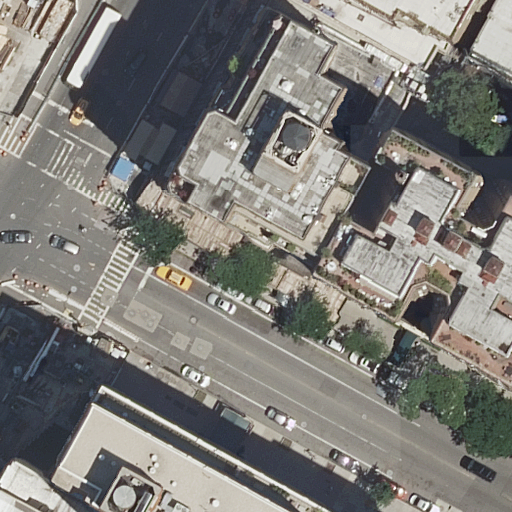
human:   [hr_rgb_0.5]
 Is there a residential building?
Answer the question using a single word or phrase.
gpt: yes

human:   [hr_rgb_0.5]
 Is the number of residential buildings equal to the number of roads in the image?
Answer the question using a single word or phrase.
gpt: no

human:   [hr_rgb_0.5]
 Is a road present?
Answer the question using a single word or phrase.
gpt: yes

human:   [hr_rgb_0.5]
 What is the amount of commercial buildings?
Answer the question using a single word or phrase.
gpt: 0

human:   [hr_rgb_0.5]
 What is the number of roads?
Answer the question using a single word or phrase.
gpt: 8

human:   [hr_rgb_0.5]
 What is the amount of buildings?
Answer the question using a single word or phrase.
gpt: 10

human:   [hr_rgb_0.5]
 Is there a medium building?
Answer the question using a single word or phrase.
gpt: yes

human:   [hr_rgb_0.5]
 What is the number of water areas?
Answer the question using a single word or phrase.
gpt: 0

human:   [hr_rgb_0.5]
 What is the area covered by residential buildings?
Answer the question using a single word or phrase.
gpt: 5531m2

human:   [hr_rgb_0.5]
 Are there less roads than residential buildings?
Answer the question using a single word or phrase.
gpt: yes

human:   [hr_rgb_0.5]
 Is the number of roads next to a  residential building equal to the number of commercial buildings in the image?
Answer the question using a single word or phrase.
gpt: no

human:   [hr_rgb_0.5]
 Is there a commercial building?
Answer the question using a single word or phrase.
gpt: no

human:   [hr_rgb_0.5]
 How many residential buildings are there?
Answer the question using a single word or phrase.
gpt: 10

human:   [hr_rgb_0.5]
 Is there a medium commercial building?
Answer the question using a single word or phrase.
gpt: no

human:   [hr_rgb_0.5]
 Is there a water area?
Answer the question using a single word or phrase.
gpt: no

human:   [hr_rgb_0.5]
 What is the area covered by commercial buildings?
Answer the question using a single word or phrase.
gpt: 0m2

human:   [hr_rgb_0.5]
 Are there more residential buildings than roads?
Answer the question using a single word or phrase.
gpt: yes

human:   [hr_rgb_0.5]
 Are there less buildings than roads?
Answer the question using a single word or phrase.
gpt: no

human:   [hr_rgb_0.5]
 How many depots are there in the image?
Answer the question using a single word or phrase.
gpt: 0

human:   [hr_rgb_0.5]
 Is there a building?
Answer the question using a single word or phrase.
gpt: yes

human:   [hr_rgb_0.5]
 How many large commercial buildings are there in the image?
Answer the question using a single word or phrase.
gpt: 0

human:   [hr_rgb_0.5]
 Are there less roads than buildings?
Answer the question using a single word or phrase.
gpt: yes

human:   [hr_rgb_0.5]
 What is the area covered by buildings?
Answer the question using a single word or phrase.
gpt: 5531m2

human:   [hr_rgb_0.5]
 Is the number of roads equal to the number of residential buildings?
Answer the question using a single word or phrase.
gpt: no

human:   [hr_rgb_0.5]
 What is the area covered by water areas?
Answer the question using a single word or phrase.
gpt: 0m2

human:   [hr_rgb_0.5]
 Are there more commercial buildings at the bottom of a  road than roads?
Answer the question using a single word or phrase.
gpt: no

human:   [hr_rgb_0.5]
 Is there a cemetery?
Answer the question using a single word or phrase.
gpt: no

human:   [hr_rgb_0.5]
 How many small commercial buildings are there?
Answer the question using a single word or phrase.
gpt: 0

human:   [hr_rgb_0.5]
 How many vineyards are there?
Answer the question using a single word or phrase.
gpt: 0

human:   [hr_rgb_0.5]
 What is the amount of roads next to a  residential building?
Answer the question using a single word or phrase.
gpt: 8

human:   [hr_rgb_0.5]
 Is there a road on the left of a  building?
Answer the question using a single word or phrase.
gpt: yes

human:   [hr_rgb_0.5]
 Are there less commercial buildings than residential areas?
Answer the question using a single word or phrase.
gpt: no

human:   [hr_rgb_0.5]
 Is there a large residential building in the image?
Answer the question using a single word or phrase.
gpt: yes

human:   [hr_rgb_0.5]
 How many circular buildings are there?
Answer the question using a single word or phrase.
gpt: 0

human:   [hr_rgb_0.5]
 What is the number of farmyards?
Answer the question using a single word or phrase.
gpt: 0

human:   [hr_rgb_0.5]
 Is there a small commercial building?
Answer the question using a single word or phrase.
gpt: no

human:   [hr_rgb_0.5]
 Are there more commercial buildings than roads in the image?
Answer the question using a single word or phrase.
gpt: no

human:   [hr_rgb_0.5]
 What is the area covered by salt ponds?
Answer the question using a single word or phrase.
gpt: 0m2

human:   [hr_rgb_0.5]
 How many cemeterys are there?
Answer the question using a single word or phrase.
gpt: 0

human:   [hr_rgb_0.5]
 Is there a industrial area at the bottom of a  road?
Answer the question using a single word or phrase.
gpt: no

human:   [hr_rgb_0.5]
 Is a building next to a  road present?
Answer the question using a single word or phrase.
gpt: yes

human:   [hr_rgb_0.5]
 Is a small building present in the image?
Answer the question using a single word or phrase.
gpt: yes

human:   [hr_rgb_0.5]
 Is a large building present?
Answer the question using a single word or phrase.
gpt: yes

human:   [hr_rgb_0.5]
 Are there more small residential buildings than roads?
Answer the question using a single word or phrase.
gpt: no

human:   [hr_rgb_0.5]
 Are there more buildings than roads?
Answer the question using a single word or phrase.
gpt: yes

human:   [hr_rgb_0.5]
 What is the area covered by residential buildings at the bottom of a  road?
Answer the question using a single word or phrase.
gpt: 2623m2

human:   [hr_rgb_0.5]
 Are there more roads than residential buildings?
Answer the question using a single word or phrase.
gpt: no

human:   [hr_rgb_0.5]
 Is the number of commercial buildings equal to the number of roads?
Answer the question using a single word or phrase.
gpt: no

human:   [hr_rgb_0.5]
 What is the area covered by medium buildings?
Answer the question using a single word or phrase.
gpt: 880m2

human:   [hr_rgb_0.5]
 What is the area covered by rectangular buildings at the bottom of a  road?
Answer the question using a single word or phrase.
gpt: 258m2

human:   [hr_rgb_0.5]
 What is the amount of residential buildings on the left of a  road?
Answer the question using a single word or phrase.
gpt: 5

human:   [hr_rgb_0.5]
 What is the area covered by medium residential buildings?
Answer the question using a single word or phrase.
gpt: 880m2

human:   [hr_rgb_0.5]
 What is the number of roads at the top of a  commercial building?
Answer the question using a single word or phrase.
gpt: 0

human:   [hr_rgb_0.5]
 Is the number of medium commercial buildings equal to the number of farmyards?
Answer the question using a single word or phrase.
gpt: yes

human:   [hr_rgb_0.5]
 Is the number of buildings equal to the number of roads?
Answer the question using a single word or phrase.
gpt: no

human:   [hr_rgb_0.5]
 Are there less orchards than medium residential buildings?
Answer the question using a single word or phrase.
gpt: yes

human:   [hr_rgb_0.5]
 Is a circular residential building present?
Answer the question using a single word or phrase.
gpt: no

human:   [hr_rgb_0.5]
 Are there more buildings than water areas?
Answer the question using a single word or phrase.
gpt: yes

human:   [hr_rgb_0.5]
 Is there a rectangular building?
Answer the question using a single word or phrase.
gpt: yes

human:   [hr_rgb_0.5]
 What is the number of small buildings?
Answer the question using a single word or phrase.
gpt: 3

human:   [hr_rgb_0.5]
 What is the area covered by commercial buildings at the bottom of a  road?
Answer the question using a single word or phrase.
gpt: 0m2

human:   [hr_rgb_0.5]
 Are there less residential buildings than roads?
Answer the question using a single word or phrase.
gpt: no

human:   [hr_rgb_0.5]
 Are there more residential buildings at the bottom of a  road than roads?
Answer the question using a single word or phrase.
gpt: no

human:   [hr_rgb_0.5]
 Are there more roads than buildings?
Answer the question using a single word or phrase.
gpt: no